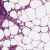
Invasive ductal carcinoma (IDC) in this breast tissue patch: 1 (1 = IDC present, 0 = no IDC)